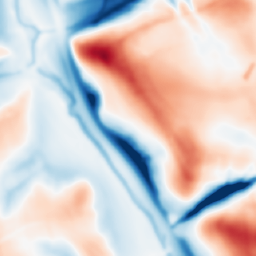
Category: multiscale
Decomposition family: dog_multiscale
Decomposition parameters: sigma_ratio: 1.6
n_scales: 5
base_sigma: 2
Upsampling method: nearest
Upsampling parameters: scale: 2
Upsampling scale: 2